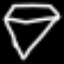
Label: diamond